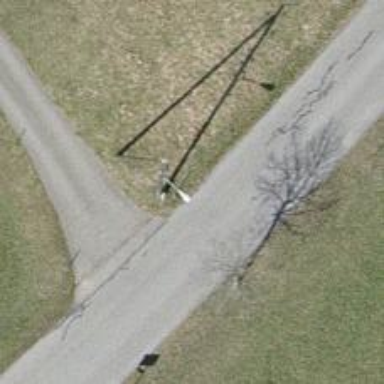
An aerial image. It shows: Guyed pole used for power distribution.